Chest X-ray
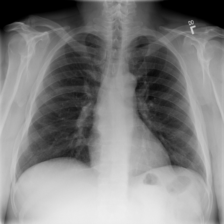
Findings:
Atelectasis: negative
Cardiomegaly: negative
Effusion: negative
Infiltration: negative
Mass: negative
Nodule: negative
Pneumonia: negative
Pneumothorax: negative
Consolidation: negative
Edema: negative
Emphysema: negative
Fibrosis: negative
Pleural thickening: negative
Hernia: negative